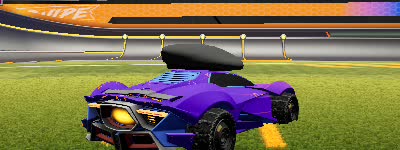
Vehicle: werewolf